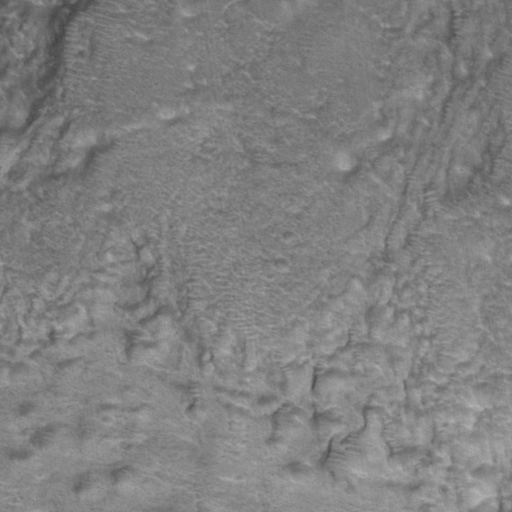
Classes present: Background